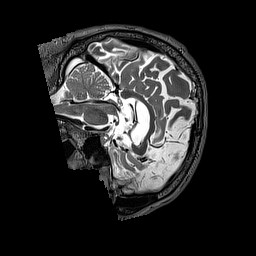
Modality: T2w
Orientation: sagittal
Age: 68
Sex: male
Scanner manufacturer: siemens
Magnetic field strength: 3 T
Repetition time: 3.2 s
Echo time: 0.567 s